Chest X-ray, AP view. Patient: 56 years old, sex F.
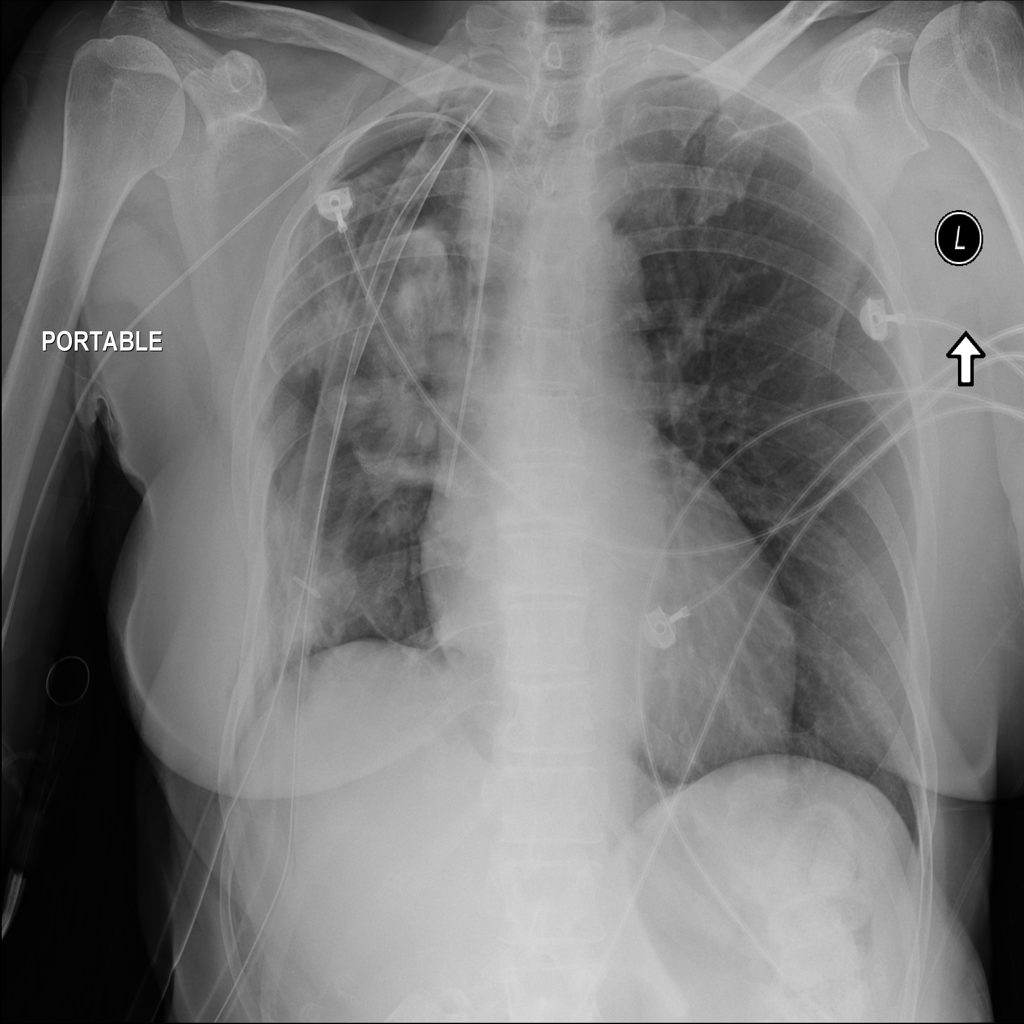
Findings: Edema, Pneumothorax